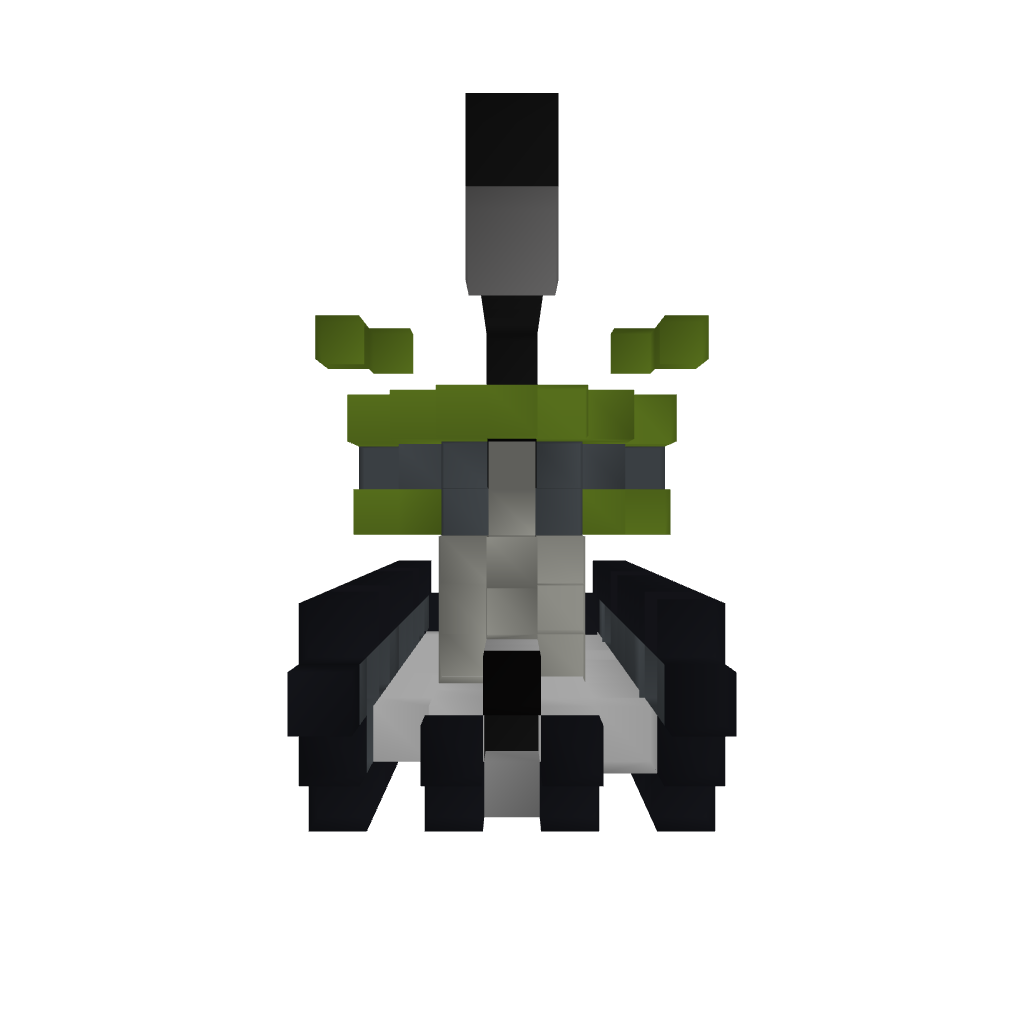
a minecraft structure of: ağır tank